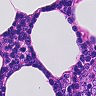
Metastatic tissue present: no